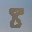
Label: 8